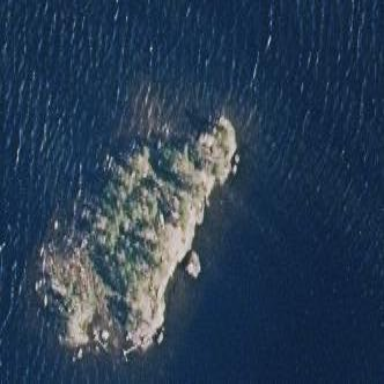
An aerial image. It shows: Islet.